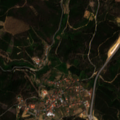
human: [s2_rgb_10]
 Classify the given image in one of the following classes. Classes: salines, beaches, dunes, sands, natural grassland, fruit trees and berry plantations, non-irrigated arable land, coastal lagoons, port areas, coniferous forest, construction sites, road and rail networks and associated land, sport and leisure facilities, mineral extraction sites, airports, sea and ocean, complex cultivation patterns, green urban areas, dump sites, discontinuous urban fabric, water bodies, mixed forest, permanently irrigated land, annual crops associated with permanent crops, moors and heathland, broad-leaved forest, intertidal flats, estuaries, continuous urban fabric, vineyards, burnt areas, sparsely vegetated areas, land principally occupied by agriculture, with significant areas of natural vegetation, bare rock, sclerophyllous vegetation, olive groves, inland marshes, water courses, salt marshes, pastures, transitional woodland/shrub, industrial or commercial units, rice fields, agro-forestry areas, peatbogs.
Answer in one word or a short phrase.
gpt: complex cultivation patterns, coniferous forest, transitional woodland/shrub